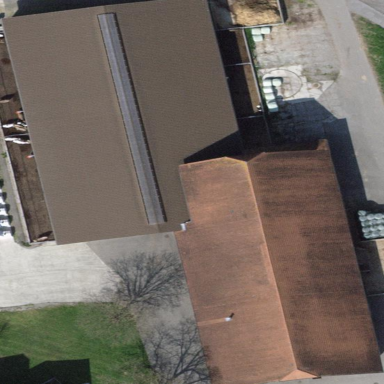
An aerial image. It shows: Farm auxiliary building.